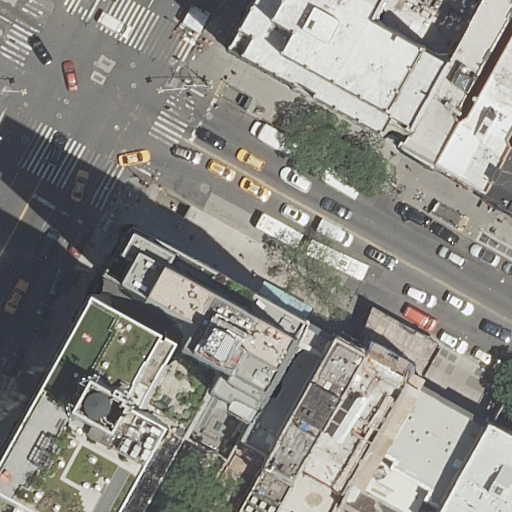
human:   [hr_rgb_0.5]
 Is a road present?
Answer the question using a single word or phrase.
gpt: yes

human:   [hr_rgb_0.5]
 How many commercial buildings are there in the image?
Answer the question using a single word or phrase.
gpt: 0

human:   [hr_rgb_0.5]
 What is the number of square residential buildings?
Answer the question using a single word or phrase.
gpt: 0

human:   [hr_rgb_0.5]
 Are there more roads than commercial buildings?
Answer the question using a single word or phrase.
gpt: yes

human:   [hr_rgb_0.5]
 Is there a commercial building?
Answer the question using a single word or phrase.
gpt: no

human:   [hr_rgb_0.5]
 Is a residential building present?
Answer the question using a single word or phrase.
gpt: yes

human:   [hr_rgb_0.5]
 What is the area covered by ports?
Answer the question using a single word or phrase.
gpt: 0m2

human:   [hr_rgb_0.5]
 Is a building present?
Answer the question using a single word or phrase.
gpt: yes

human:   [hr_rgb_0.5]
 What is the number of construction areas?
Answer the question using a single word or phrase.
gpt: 0

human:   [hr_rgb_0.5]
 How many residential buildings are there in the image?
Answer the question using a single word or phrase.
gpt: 12

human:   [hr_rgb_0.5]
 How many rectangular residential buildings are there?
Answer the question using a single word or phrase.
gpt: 7

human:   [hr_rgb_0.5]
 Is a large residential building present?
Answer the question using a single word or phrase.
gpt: yes

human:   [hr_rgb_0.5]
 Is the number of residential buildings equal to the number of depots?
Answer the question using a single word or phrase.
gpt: no

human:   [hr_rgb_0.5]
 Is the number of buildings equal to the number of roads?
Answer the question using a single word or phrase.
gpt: no

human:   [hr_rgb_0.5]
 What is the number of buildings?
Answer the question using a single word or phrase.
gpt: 13

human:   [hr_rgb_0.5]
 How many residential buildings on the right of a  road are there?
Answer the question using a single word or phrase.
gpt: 10

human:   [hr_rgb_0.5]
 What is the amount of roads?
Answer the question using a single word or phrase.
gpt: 4

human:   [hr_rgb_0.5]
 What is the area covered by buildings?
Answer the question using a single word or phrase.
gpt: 5191m2

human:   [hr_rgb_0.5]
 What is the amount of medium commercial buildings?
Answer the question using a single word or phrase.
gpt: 0

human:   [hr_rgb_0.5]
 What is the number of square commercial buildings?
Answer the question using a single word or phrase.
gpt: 0

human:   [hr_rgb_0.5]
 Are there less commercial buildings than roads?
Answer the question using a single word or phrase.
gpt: yes

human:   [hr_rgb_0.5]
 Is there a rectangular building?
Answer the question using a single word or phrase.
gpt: yes

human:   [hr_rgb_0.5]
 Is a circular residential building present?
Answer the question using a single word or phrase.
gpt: no

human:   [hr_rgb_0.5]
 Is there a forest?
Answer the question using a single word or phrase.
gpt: no

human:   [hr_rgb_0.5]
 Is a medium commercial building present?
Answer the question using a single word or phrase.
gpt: no

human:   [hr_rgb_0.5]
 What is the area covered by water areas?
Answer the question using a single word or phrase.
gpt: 0m2

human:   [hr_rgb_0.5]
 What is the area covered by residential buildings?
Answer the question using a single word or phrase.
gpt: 4806m2

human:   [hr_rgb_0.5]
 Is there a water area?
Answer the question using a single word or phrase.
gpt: no

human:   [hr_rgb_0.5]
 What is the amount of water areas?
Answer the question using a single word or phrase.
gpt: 0

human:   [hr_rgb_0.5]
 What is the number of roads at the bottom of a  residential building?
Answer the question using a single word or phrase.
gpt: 4

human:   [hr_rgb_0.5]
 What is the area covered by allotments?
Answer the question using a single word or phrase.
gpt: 0m2

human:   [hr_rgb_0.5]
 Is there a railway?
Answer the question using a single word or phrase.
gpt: no

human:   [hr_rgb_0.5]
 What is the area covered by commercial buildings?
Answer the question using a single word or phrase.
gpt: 0m2

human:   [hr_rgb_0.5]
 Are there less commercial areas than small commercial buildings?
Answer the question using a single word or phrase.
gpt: no

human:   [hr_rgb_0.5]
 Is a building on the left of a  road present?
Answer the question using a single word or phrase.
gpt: yes

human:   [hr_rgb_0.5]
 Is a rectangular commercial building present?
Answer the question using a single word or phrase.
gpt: no

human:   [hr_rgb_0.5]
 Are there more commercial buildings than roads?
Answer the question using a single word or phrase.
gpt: no

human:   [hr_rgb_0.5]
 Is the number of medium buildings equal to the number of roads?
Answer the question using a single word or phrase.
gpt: no

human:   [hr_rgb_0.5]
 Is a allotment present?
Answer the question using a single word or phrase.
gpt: no

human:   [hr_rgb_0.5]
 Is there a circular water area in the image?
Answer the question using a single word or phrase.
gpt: no

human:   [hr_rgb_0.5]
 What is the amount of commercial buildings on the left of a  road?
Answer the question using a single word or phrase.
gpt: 0

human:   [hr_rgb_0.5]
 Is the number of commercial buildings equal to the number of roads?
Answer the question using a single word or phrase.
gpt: no

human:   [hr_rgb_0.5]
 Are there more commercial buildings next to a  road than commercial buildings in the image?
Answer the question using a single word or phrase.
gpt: no

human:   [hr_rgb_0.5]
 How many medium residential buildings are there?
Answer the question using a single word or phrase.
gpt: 4

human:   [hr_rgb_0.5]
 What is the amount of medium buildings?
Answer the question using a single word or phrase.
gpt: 5

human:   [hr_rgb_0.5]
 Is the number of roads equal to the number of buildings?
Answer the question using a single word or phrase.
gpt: no

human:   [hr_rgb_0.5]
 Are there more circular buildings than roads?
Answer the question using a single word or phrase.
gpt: no

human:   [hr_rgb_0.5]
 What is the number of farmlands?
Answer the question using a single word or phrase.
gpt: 0

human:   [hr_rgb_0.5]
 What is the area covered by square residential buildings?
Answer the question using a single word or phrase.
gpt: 0m2

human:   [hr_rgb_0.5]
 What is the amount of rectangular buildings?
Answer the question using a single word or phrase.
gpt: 8

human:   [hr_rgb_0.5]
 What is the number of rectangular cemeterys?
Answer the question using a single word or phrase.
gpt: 0

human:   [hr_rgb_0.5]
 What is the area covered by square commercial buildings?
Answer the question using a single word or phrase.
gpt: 0m2

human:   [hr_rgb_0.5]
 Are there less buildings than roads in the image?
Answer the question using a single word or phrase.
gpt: no

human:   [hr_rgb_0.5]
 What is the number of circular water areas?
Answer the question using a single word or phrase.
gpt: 0

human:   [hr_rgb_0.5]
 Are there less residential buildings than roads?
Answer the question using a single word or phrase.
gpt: no

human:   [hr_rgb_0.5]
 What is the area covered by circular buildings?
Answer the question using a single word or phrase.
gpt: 0m2

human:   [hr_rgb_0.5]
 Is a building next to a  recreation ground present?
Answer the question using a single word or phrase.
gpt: no

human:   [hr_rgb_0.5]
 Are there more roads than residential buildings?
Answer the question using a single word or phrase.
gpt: no

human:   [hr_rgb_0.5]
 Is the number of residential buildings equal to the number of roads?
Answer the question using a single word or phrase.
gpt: no

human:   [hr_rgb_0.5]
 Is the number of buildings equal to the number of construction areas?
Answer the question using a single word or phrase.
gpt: no

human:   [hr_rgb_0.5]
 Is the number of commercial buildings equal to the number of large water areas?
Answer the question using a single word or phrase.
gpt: yes

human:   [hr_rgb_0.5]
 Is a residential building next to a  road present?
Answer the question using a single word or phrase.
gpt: yes

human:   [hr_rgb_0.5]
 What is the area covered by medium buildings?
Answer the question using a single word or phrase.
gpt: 1194m2

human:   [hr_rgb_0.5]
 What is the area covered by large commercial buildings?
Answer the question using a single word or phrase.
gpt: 0m2